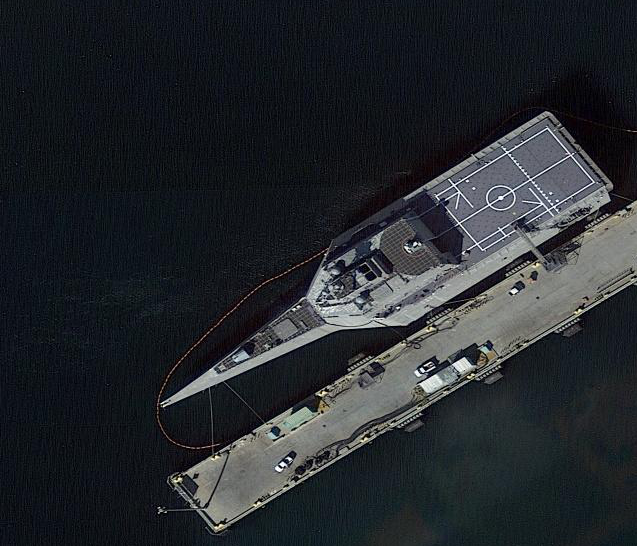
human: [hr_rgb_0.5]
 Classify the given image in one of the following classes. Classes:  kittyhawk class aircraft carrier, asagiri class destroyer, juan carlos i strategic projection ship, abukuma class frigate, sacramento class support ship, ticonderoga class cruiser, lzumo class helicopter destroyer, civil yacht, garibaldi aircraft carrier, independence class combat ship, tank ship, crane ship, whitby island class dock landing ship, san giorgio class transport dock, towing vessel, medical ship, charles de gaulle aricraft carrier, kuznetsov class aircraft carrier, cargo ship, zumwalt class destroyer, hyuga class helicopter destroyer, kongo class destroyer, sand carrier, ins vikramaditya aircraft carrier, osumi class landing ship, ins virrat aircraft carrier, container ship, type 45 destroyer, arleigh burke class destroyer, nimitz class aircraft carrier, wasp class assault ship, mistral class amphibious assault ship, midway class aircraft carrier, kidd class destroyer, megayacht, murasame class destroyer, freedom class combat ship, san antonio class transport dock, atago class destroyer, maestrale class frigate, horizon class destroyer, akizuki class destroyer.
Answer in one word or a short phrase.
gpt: Independence class combat ship